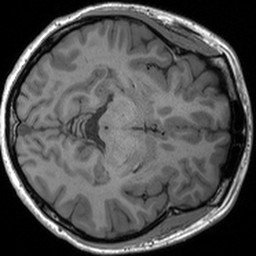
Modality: T1w
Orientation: axial
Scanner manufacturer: siemens
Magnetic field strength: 3 T
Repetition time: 1.54 s
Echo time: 0.00234 s